Interaction volume radius: 5 \u00c5
Interaction volume height: 10 \u00c5
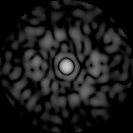
Disorder parameter: 0.8464